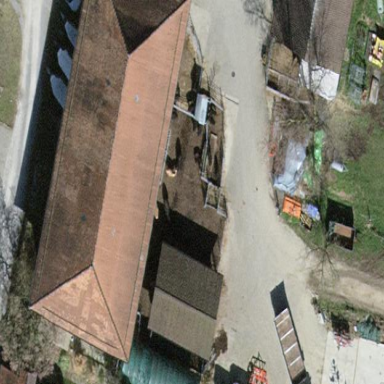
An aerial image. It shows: Stable.